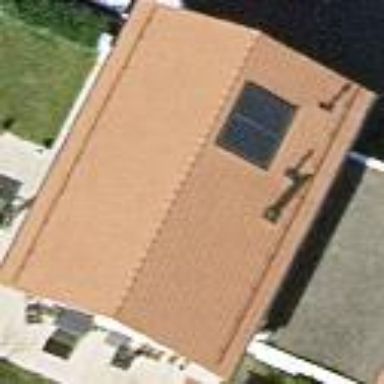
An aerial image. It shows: Gabled roof house.